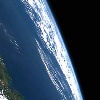
Label: water